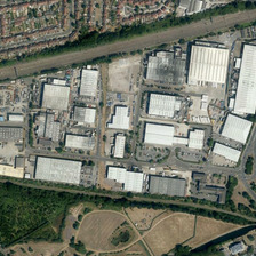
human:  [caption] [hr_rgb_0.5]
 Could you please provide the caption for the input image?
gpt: The residential area has a factory and green and brown field roads and trees broken by the river.

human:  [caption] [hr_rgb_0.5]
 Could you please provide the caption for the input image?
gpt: this industrial area where roofs are white sits among bald farmland and a dense residential area .

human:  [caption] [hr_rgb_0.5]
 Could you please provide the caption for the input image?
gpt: There is a residential area, a factory and a green field. Trees are separated by roads and rivers.

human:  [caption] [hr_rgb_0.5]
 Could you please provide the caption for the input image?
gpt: The industry, including the white workshop, is opposed to the neighborhood.

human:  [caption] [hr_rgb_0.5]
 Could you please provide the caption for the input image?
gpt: The industrial area with white workshops is just across the block.